高一 · 立体几何学
如图, 在三棱柱 $A B C-A_{1} B_{1} C_{1}$ 中, $A A_{1} \perp$ 底面 $A B C, A C=B C=5, A B=6$, $B B_{1}=6, B C_{1} \cap B_{1} C=O, D$ 是线段 $A B$ 的中点.

(1) 证明: $A C_{1} / /$ 平面 $B_{1} C D$;

(2) 求三棱雉 $A_{1}-O C D$ 的体积.
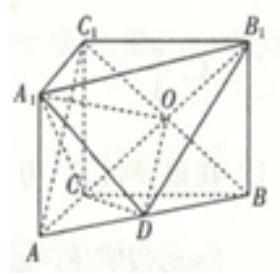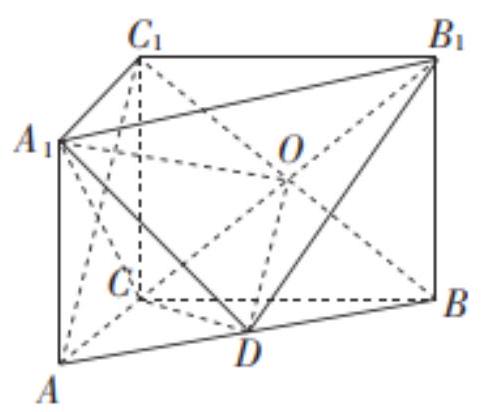
答案: ）见证明; （2） $V_{\text {三棱推 } A_{1}-O C D}=12$ 。
解析: 【分析】

(1), 利用三角形中位线定理, 判定 $O D$ 平行 $A C_{1}$, 结合直线与平面平行判定, 即可。

(2) 结合等腰三角形性质和直线与平面垂直性质, 判定 $C D \perp$ 平面 $A B B_{1} A_{1}$, 利用 $V_{\text {三棱维 } A_{1}-O C D}=\frac{1}{2} V_{\text {三校维 } A_{1}-B_{1} C D}=\frac{1}{2} V_{\text {三棱维 } C-A_{A_{1}} B_{1} D}$, 计算体积, 即可。

【详解】

(1) 证明: $\because$ 三棱柱中, $B C_{1} \cap B_{1} C=O, \therefore O$ 是 $B C_{1}$ 中点,

连接 $O D, \because D$ 是 $A B$ 中点, $\therefore O D / / A C_{1}$,

$\because A C_{1} \not \subset$ 平面 $B_{1} C D, O D \subset$ 平面 $B_{1} C D, \therefore A C_{1} / /$ 平面 $B_{1} C D$;

(2) 由 $B C_{1} \cap B_{1} C=O$ 知 $O$ 是 $B_{1} C$ 的中点,

所以 $V_{\text {三棱瞧 } A_{1}-O C D}=\frac{1}{2} V_{\text {三棱维 } A_{1}-B_{1} C D}=\frac{1}{2} V_{\text {三梭维 } C-A_{A_{1}} B_{1} D}$,

由 $A C=B C=5, A B=6, D$ 是 $A B$ 的中点, 知 $C D \perp A B, C D=4$,

又 $A A_{1} \perp$ 底面 $A B C, C D \subset$ 平面 $A B C, \therefore A A_{1} \perp C D$,

$\because A A_{1} \cap A B=A, \therefore C D \perp$ 平面 $A B B_{1} A_{1}$,

$\because A A_{1}=6, \therefore S_{\triangle A_{A_{1} D} D}=18, \quad \therefore V_{\text {三棱锥 } C-A_{A_{1} B_{1} D}}=\frac{1}{3} \times 18 \times 4=24$,

$\therefore$ 三棱雉 $A_{1}-O C D$ 的体积 $V_{\text {三棱锥 } A_{1}-O C D}=12$.

【点睛】

本道题考查了直线与平面平行判定以及三棱雉体积计算公式, 属于中等题, 判定直线与平面平行, 关键找出直线与该平面一条直线平行即可; 计算三棱雉, 可以将所求三棱雉
不断联系较为好求的三棱雉上, 即可。